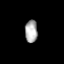
Tissue: prostate
Cell type: Fibroblasts
Senescence score: 0.6855
Nuclear area (px): 272
Mean DAPI intensity: 174.232